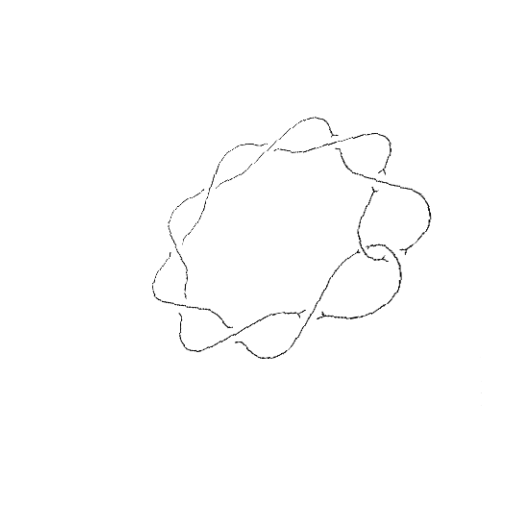
Crossing number: 10